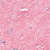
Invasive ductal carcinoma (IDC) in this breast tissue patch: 1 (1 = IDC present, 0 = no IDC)